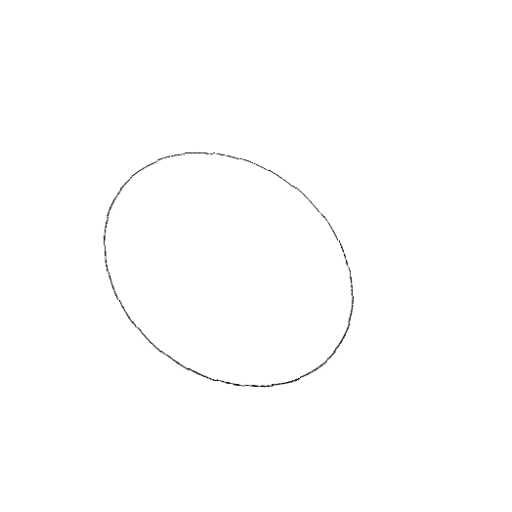
Crossing number: 0